Question: I'm dealing with such thing. I'm working on friends system for my application in Rails. And what the problem is that it deletes/updates each of the user_id column values instead of only two which makes connection for the users.
For example, if user 1 send invitation to friends to user 2. There comes two rows - [1, 2, r] and [2, 1, p]. R for requested, P for pending. At this situtation, when user 3 and 4 send invitation for user 2, then 2 has 3 invitations. Now if that user deletes or updates one of the invitation, then each of those invitations are deleted/updated (accepted in this situation). I want to make it working properly, by deleting/updating only proper rows.
Here is the code:
User model:
'''
class User < ActiveRecord::Base
has_many :friends, :through => :user_friendships, :conditions => "status = 'a'"
has_many :requested_friends, :through => :user_friendships, :source => :friend, :conditions => "status = 'r'", :order => "user_friendships.created_at"
has_many :pending_friends, :through => :user_friendships, :source => :friend, :conditions => "status = 'p'", :order => "user_friendships.created_at"
has_many :user_friendships, :dependent => :destroy
...
'''
UserFriendship model:
'''
class UserFriendship < ActiveRecord::Base
set_primary_key "user_id"
attr_accessible :user_id, :friend_id, :status
belongs_to :user
belongs_to :friend, :class_name => "User", :foreign_key => "friend_id"
end
'''
Friends controller:
'''
class FriendsController < ApplicationController
before_filter :load_user, :except => [:index, :show]
def index
@user = User.find_by_name(params[:user_id])
if @user.nil?
flash[:Error] = t "generic.messages.error.user_not_exist"
redirect_to root_path
else
@title = @user.name
end
end
def show
redirect_to user_path(params[:id])
end
def new
@friendship1 = UserFriendship.new
@friendship2 = UserFriendship.new
end
def create
@friend = User.find_by_name(params[:friend_id])
params[:friendship1] = {:user_id => @user.id, :friend_id => @friend.id, :status => 'r'}
params[:friendship2] = {:user_id => @friend.id, :friend_id => @user.id, :status => 'p'}
@friendship1 = UserFriendship.create(params[:friendship1])
@friendship2 = UserFriendship.create(params[:friendship2])
if @friendship1.save && @friendship2.save
flash[:Info] = t "generic.friends.request_send"
redirect_to :back
else
flash[:Error] = t "generic.friends.request_error"
redirect_to :back
end
end
def update
@friend = User.find_by_name(params[:id])
params[:friendship1] = {:user_id => @user.id, :friend_id => @friend.id, :status => 'a'}
params[:friendship2] = {:user_id => @friend.id, :friend_id => @user.id, :status => 'a'}
@friendship1 = UserFriendship.find_by_user_id_and_friend_id(@user.id, @friend.id)
@friendship2 = UserFriendship.find_by_user_id_and_friend_id(@friend.id, @user.id)
if @friendship1.update_attributes(params[:friendship1]) && @friendship2.update_attributes(params[:friendship2])
flash[:Success] = t "generic.friends.added_to_friends"
redirect_to :back
else
flash[:Error] = t "generic.friends.added_error"
redirect_to :back
end
end
def destroy
@friend = User.find_by_name(params[:id])
@friendship1 = UserFriendship.find_by_user_id_and_friend_id(@user.id, @friend.id).destroy
@friendship2 = UserFriendship.find_by_user_id_and_friend_id(@friend.id, @user.id).destroy
flash[:Info] = t "generic.friends.friend_removed"
redirect_to :back
end
private
def load_user
authenticate
correct_user
end
def authenticate
deny_access unless signed_in?
end
def correct_user
@user = current_user
redirect_to(root_path) unless current_user?(@user)
end
end
'''
Example DB:

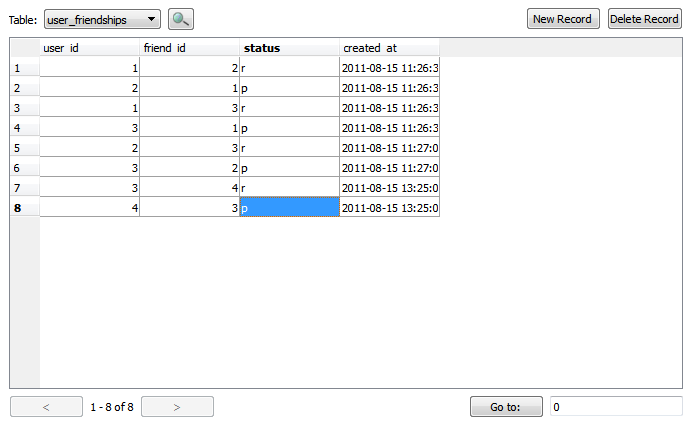
Answer: The answer to this was to simply add id to the db. I'm not sure, why it's that...